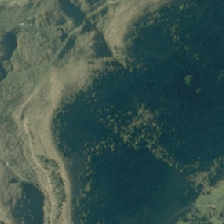
Land cover: grose_broom